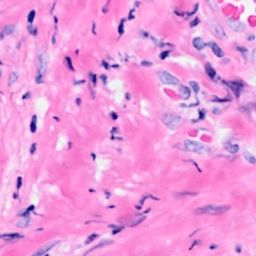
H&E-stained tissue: Breast